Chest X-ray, PA view. Patient: 4 years old, sex M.
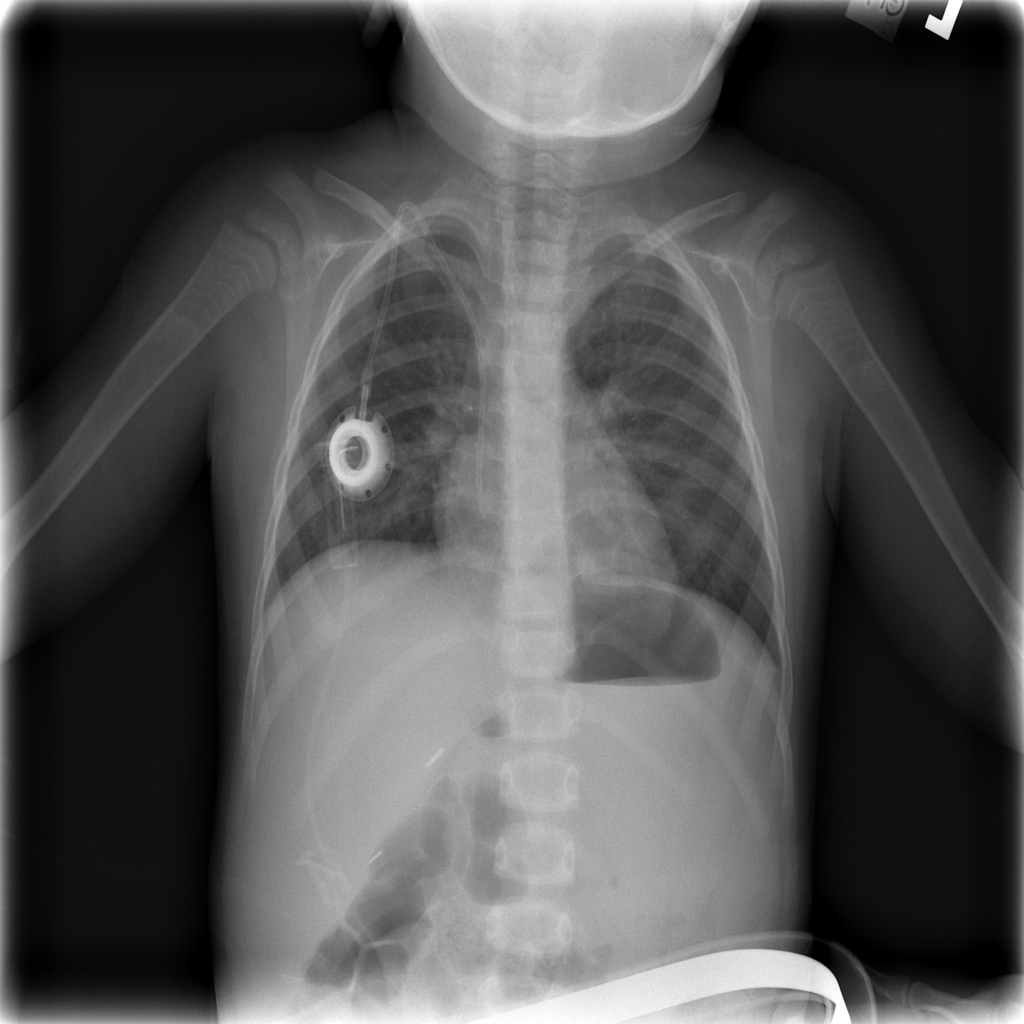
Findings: No Finding